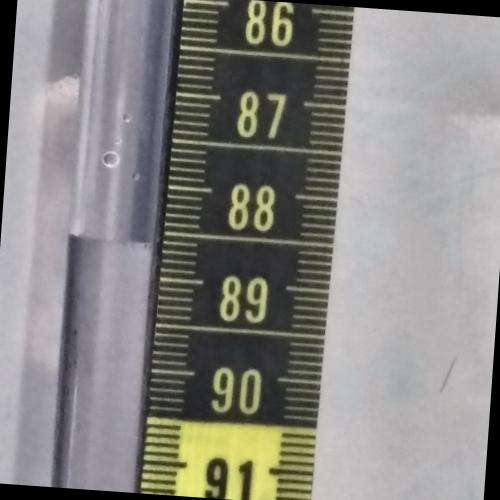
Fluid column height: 88.6 cm